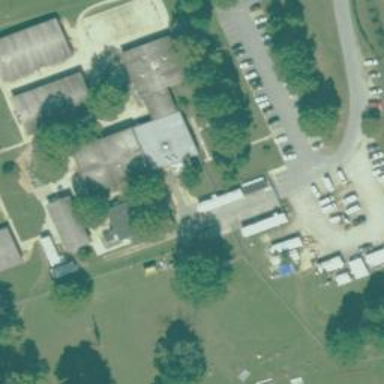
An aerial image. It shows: Commercial building being used as prison.